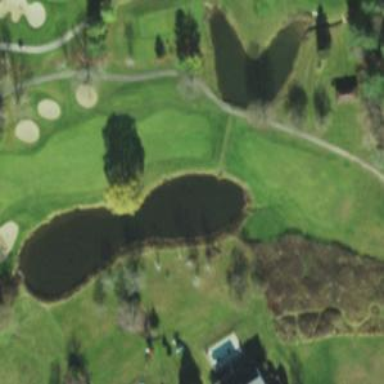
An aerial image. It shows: View of golf hole.